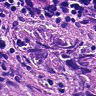
Metastatic tissue present: yes